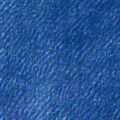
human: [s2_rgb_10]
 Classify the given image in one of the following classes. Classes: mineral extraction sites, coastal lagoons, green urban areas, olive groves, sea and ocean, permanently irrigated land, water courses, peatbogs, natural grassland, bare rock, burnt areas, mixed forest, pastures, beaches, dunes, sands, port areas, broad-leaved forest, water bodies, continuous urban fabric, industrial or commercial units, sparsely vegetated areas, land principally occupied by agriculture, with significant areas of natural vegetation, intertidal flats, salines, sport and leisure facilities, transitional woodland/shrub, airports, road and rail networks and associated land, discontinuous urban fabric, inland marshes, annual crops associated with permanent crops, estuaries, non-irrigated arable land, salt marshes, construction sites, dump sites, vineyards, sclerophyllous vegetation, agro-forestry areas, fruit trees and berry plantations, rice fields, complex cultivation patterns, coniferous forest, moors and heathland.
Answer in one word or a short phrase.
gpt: sea and ocean